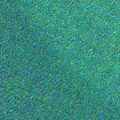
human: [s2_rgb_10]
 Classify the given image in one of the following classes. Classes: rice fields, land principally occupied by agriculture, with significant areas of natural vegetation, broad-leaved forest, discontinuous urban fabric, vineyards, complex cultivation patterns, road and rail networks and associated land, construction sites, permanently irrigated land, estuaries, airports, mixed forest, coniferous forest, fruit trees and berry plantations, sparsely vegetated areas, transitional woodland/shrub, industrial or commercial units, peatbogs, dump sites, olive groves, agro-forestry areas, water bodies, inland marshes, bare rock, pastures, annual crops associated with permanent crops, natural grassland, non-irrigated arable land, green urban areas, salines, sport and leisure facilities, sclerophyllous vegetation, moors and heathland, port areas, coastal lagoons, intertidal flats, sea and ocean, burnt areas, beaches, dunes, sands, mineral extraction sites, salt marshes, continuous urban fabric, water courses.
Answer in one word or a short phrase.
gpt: sea and ocean